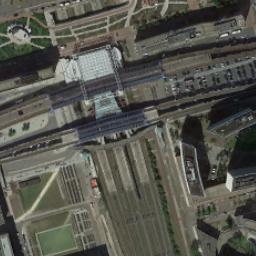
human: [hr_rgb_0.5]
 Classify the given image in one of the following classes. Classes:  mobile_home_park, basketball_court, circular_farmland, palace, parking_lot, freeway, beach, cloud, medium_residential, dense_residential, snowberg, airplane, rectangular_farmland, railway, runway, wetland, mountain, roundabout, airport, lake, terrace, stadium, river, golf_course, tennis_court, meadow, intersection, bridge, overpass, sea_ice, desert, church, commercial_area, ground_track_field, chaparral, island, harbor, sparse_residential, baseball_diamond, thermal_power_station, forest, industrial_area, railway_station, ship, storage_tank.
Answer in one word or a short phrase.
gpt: railway_station